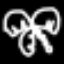
Label: palm tree